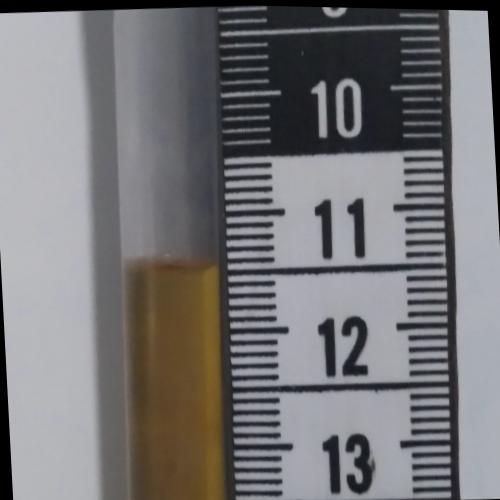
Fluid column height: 11.4 cm